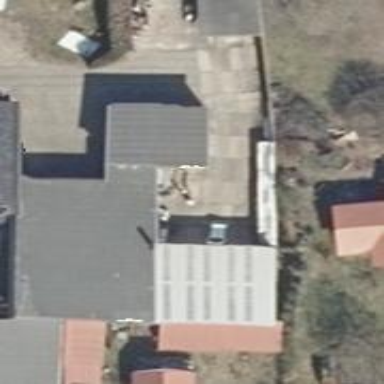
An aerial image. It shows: Flat-roofed building.